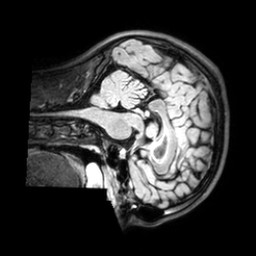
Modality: T1w
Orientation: sagittal
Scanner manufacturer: philips
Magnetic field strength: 3 T
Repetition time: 4.8 s
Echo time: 0.2586 s